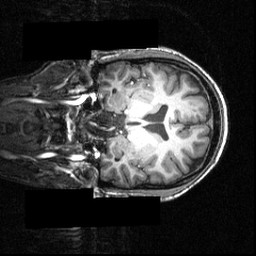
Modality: T1w
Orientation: coronal
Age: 20
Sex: male
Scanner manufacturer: siemens
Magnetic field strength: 3.951 T
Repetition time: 1.5 s
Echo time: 0.00335 s